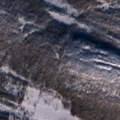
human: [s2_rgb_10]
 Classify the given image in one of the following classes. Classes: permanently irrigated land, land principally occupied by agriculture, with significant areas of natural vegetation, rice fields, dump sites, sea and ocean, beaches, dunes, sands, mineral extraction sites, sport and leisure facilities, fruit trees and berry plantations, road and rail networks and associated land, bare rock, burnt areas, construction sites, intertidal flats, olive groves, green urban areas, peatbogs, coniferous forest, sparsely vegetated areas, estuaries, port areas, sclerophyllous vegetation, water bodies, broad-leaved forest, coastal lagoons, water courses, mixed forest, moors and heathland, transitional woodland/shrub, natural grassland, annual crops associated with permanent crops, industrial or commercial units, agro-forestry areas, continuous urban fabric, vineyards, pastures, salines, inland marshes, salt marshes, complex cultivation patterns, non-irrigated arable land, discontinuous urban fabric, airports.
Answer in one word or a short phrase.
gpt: coniferous forest, mixed forest, transitional woodland/shrub